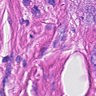
Metastatic tissue present: yes